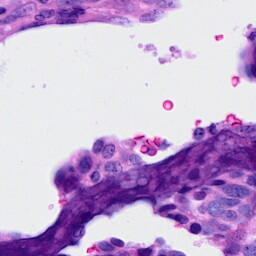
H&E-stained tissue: Ovarian